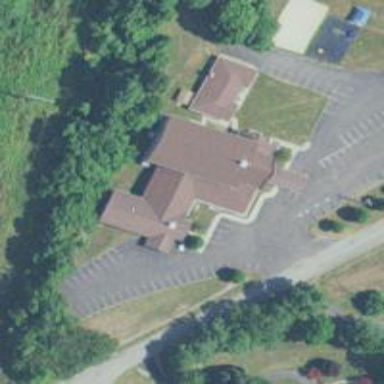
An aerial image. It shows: Building that serves as place of worship.